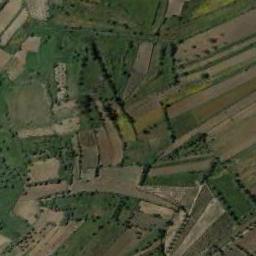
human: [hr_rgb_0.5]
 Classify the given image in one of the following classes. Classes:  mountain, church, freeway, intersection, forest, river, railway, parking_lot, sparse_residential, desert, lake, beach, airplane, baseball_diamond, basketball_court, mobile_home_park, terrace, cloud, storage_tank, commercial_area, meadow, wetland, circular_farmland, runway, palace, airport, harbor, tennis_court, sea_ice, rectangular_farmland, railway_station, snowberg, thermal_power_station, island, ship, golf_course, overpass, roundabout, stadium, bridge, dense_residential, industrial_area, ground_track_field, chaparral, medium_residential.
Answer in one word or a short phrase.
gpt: terrace